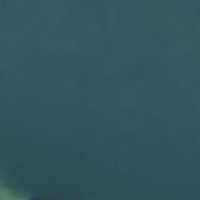
EUNIS habitat code: 14
Species observed at this site:
Larus michahellis
Cygnus olor